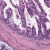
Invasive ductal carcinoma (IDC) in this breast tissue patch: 1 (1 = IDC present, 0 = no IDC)